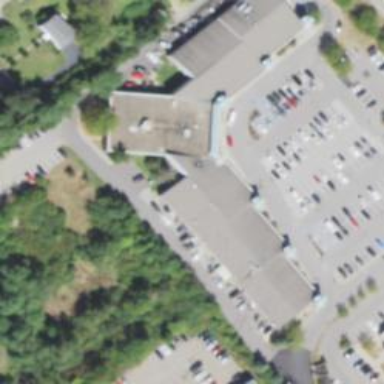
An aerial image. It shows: Clinic.